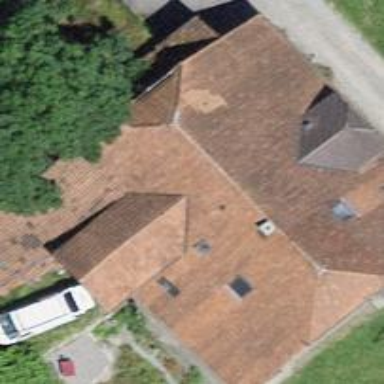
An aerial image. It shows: Farm building.